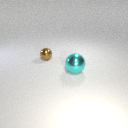
small brown metal sphere to the left of large cyan metal sphere